Question: As you may have noticed from title, my question is quite difficult to express, but there is problem:
I have MySQL table with some data:

In registration form I have to specify reservation start and end times. How can I check, whether there is already registered reservation for specified time or not. For example I should not be able to put new reservation which starts at 13:20 and ends at 15:00 etc.
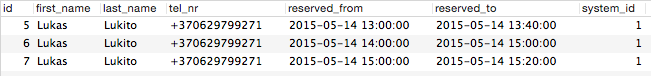
Answer: If either the start or the end of the new reservation you want to create is inside a current range, the reservation should be blocked. Using ':reservationStart' and ':reservationEnd' as these dates, you could query:
'''
SELECT *
FROM reservations
WHERE :reservationStart BETWEEN reservation_from AND reservation_to OR
:reservationEnd BETWEEN reservation_from AND reservation_to OR
'''